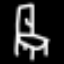
Label: chair